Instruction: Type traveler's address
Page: traveler
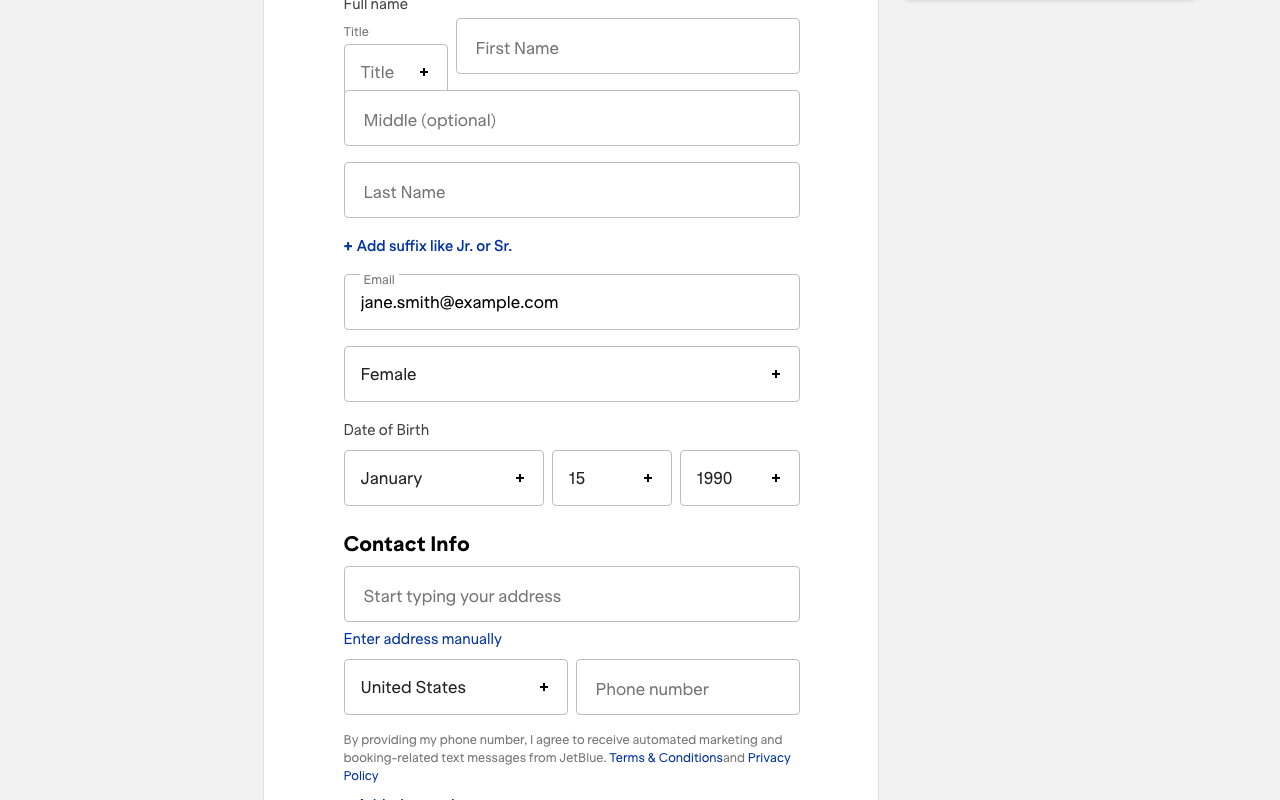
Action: type